Interaction volume radius: 5 \u00c5
Interaction volume height: 40 \u00c5
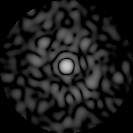
Disorder parameter: 0.8117